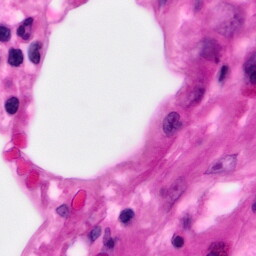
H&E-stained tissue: Pancreatic